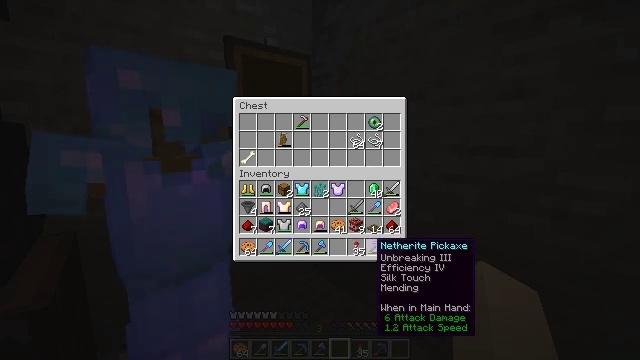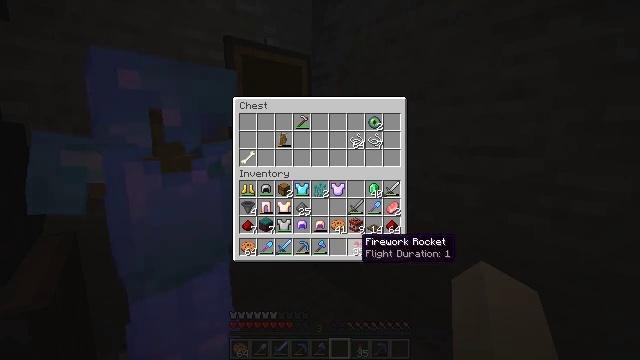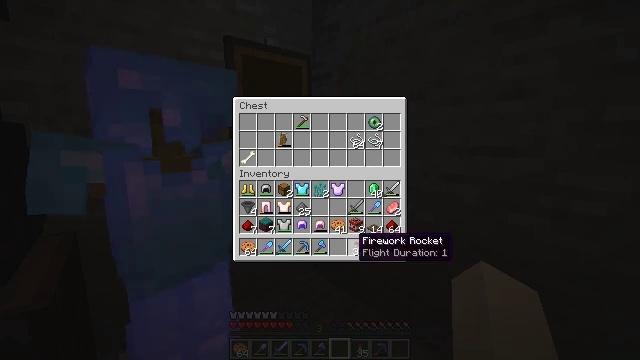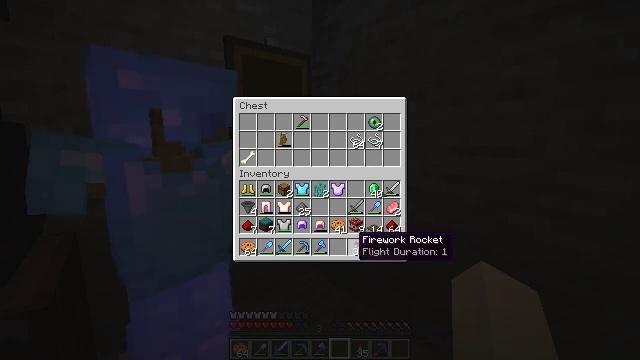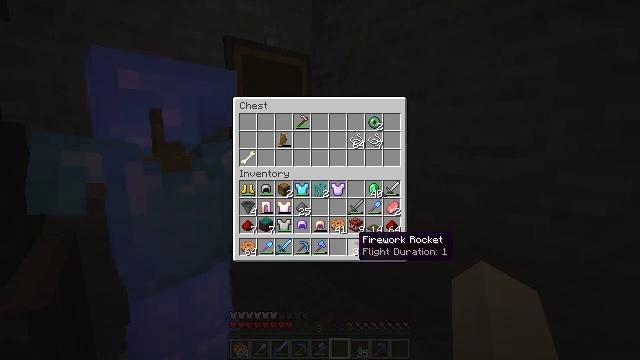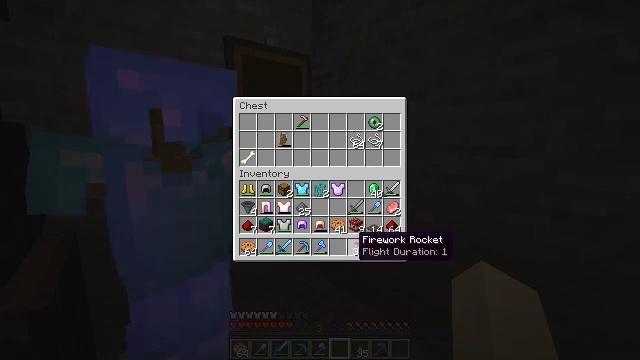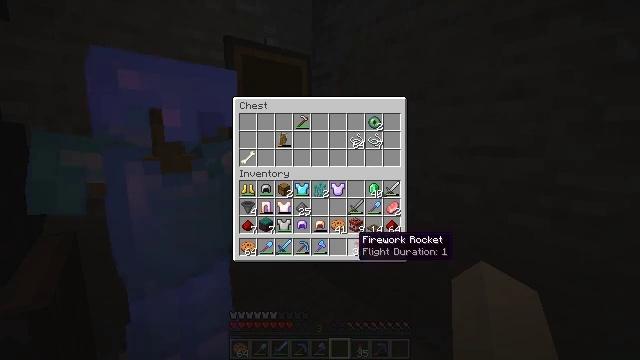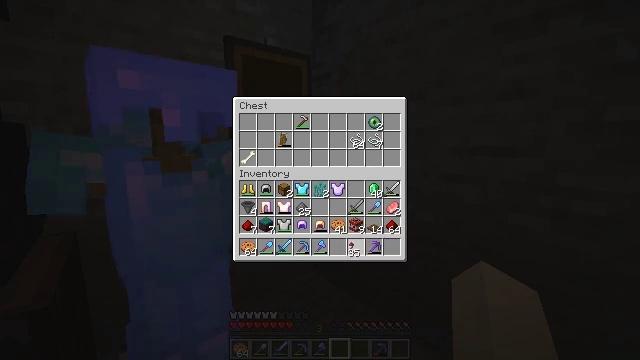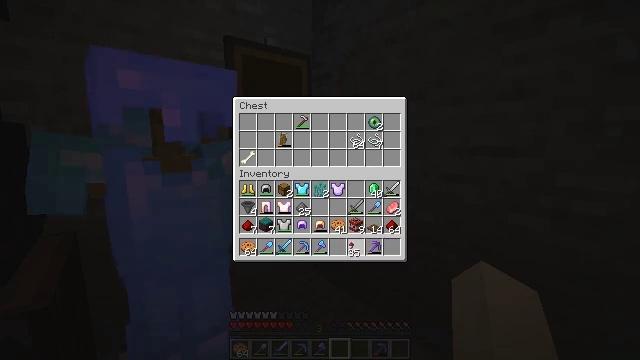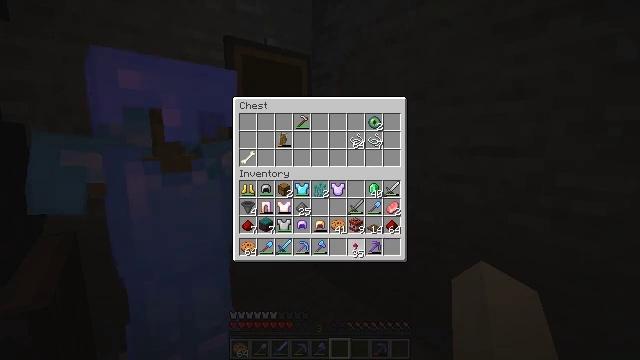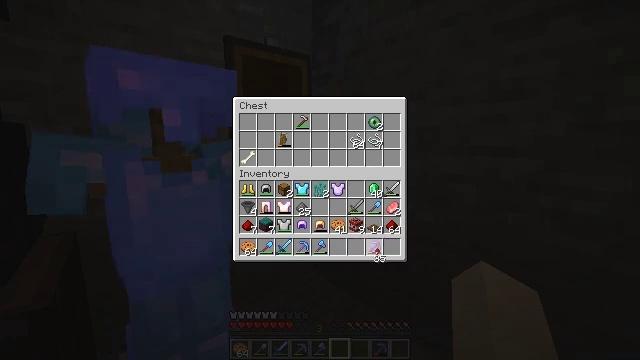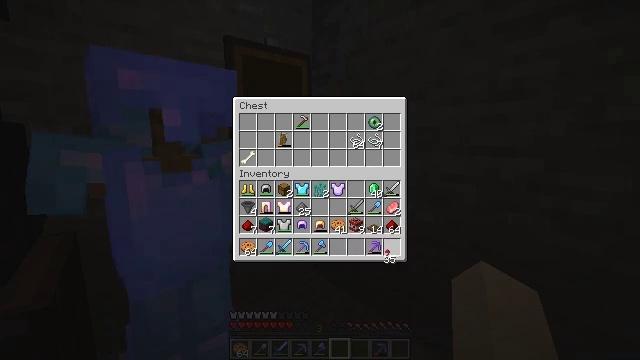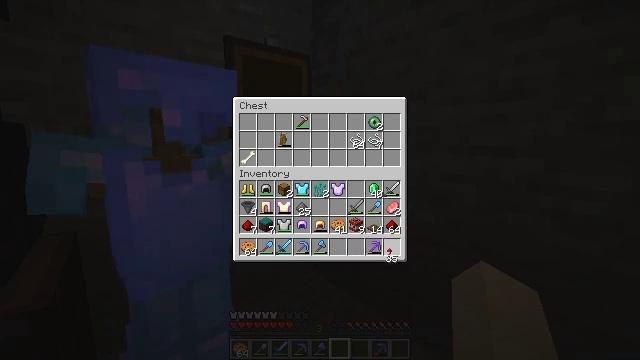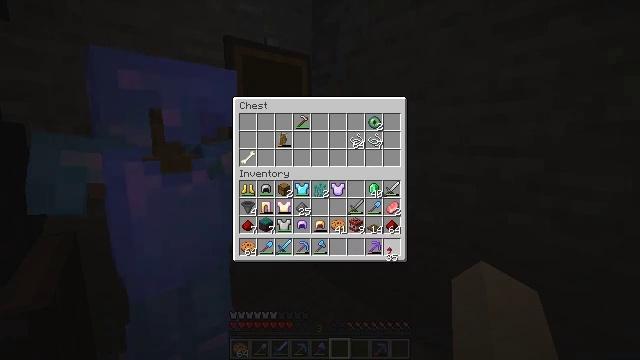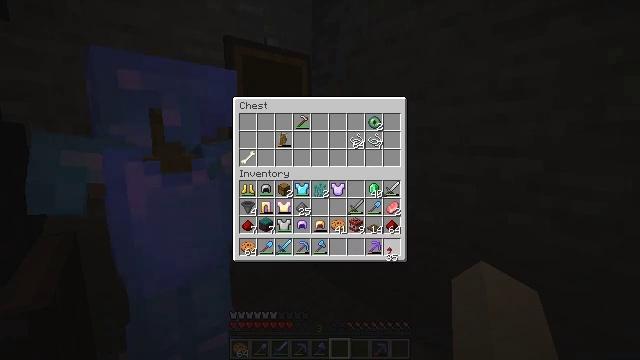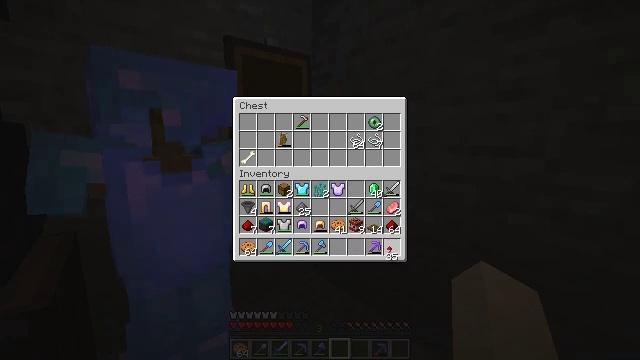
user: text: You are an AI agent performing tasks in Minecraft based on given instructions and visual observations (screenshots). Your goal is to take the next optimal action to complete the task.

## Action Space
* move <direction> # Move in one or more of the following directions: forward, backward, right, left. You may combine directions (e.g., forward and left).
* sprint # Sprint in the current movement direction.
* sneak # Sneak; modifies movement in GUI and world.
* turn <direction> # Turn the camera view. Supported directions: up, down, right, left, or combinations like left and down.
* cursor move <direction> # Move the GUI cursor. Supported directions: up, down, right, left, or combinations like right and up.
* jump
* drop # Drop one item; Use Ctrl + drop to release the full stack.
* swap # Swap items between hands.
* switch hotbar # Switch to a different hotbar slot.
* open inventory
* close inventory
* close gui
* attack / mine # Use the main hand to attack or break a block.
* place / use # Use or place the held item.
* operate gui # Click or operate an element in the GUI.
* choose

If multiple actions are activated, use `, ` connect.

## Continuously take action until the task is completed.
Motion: motion action
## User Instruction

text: Use gold nuggets and a carrot on the crafting table for a golden carrot.
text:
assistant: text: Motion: turn left
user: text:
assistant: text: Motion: no_op
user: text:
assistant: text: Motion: no_op
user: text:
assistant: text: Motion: no_op
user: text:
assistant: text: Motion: no_op
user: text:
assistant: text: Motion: no_op
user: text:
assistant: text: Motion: attack / mine
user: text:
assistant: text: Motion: attack / mine
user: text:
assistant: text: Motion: no_op
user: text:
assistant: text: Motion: turn right
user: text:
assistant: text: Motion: turn right
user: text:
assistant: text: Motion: no_op
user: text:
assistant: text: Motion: no_op
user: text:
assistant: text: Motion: no_op
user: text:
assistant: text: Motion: no_op
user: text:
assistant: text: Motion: no_op
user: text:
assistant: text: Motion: no_op
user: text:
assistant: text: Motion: attack / mine
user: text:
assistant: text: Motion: attack / mine
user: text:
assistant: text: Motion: attack / mine
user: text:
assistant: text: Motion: no_op
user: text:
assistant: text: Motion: no_op
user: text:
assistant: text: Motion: no_op
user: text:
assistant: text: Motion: no_op
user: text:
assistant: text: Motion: no_op
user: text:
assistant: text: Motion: no_op
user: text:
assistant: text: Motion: no_op
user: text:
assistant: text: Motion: no_op
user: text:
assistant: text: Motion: no_op
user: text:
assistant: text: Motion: no_op